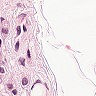
Metastatic tissue present: yes